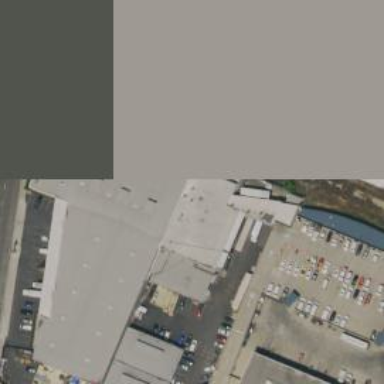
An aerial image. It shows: Industrial building.